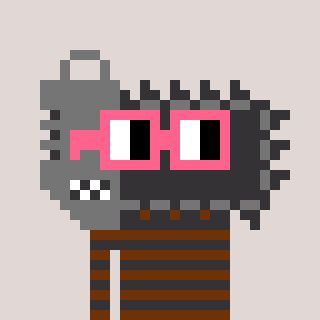
a pixel art character with square pink glasses, a chainsaw-shaped head and a grayscale-colored body on a warm background